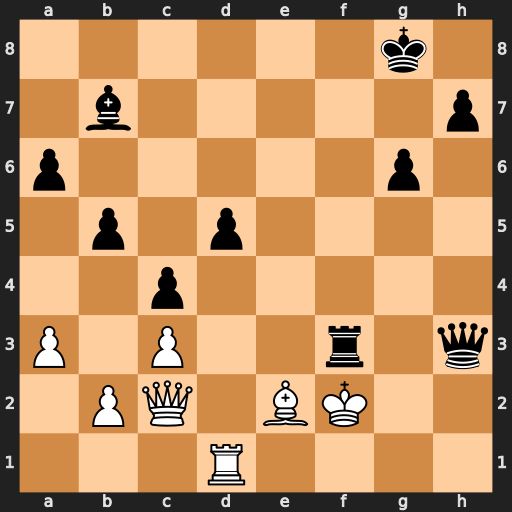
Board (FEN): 6k1/1b5p/p5p1/1p1p4/2p5/P1P2r1q/1PQ1BK2/3R4
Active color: w
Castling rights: -
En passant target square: -
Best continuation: Bxf3 Qh2+ Bg2 d4 Kf1